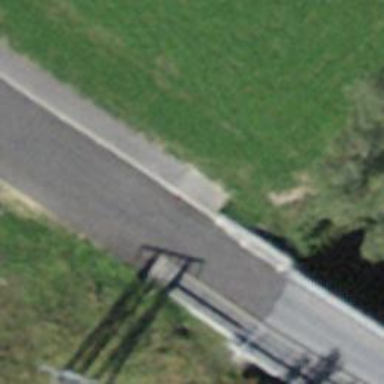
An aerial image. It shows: Unmarked road crossing.